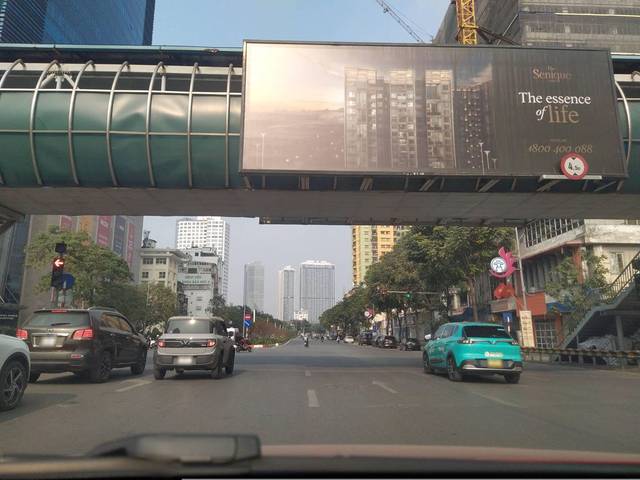
Region: Vietnam
Coordinates: 21.022, 105.81